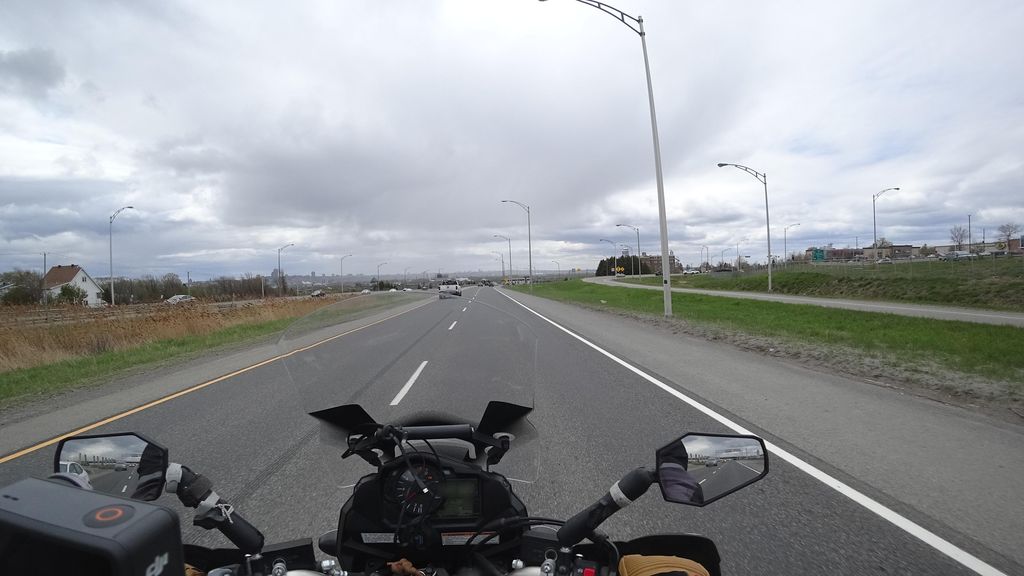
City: quebec_city